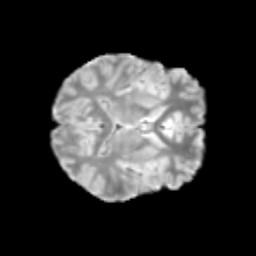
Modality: T2w
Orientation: axial
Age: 11
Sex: male
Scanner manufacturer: siemens
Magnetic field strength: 3 T
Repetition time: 3.8 s
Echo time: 0.07 s